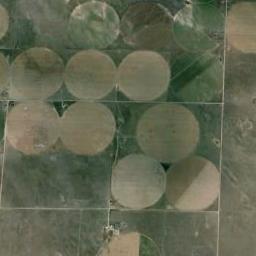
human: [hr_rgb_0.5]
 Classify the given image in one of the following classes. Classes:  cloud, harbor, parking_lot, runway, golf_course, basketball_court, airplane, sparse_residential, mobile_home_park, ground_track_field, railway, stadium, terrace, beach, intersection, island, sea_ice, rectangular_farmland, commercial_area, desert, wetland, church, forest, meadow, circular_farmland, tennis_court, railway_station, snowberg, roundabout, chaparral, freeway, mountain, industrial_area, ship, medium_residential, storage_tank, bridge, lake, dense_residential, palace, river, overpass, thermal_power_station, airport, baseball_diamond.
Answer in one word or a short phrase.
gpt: circular_farmland